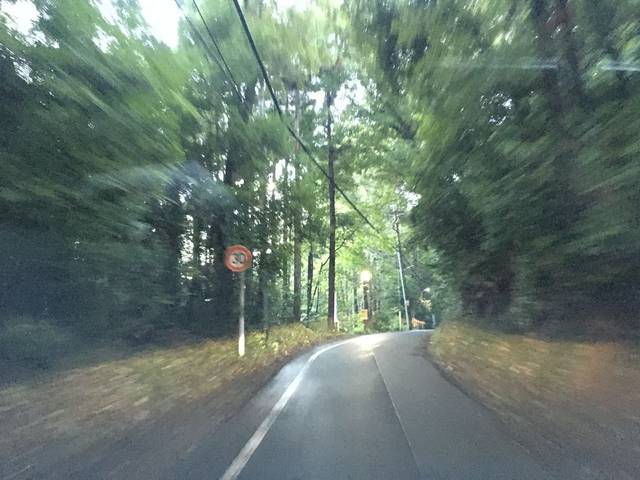
Region: Japan
Coordinates: 35.836, 139.372